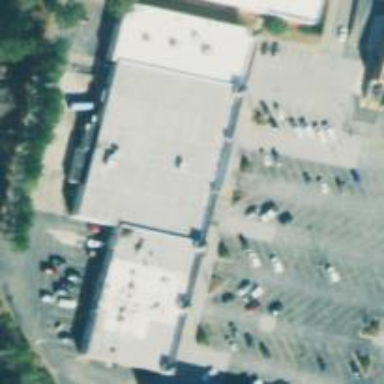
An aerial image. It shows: Retail building.